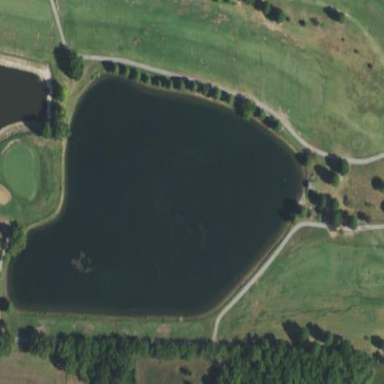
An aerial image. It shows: Picturesque scene of golf course with lateral water hazard.